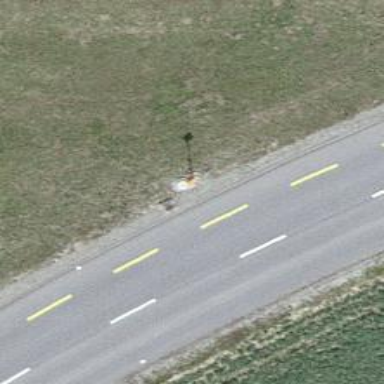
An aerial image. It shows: Aerial marker.